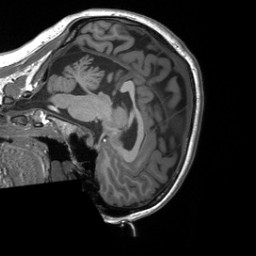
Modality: T1w
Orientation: sagittal